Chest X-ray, AP view. Patient: 59 years old, sex M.
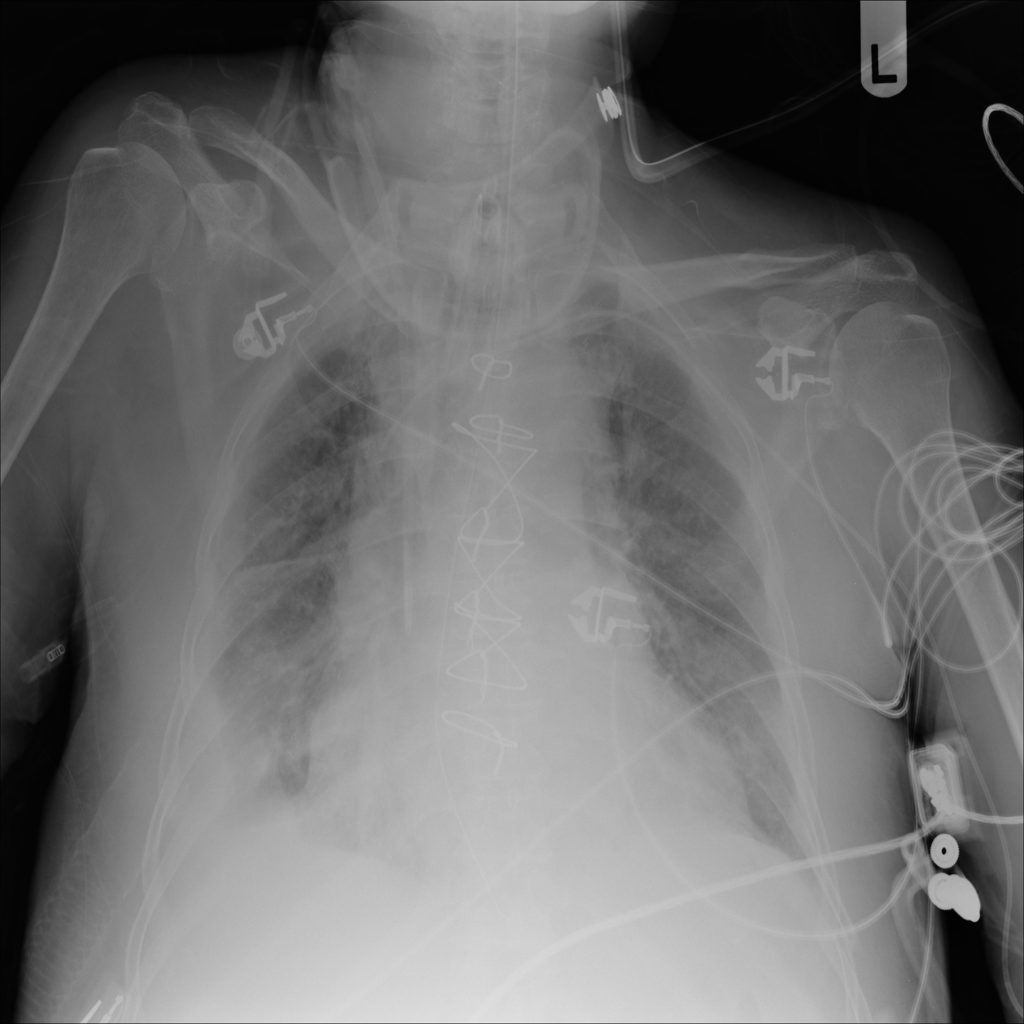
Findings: Infiltration, Pleural_Thickening